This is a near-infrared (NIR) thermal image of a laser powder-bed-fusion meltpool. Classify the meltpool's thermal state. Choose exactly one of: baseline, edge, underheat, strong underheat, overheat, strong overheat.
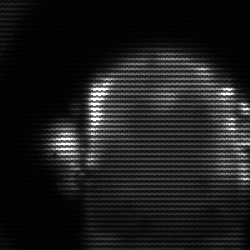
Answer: baseline